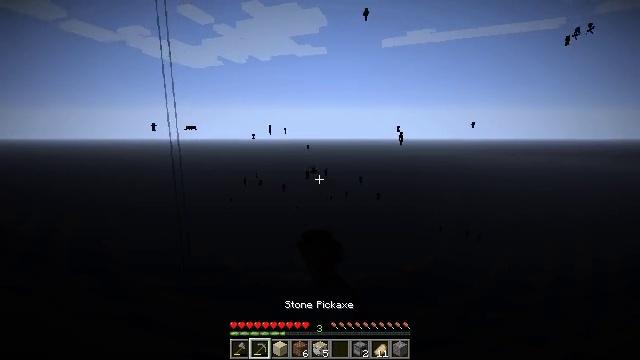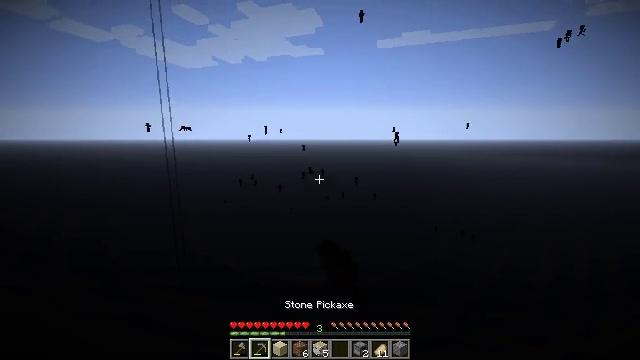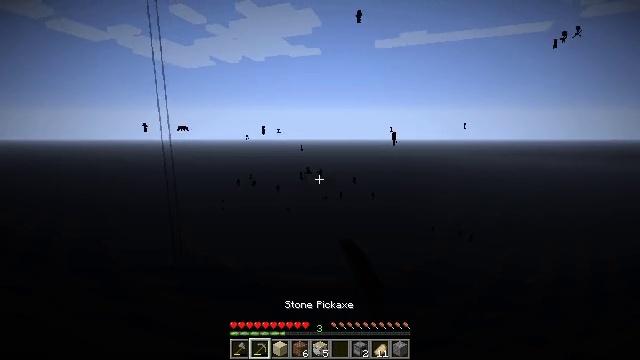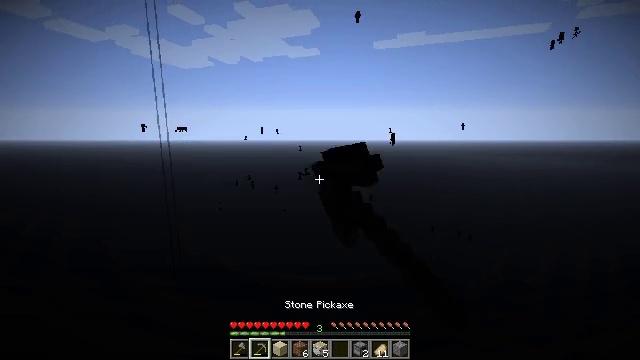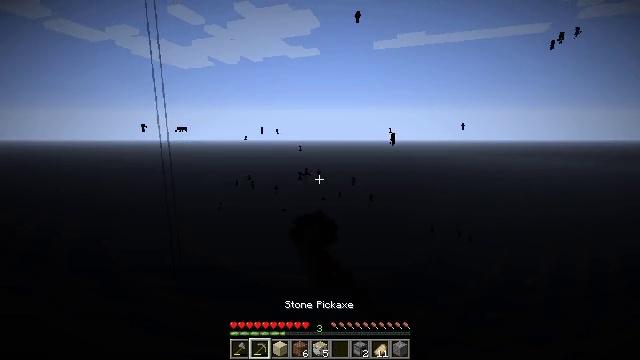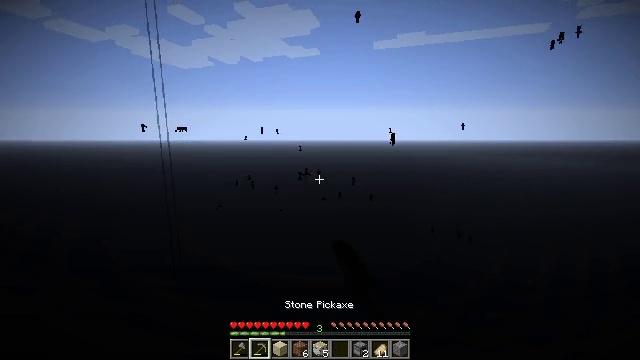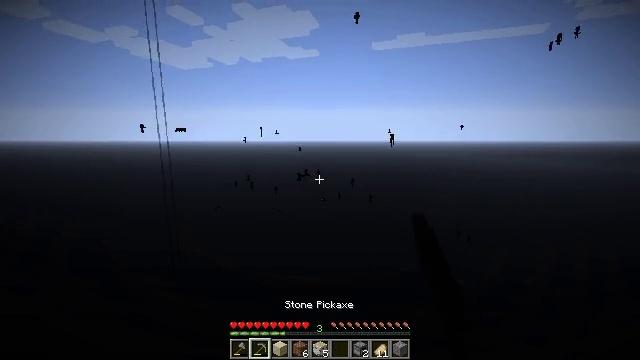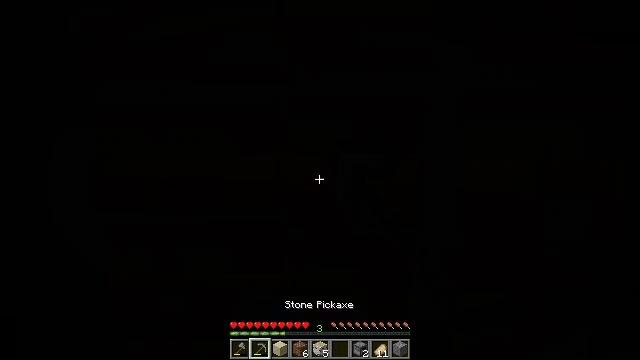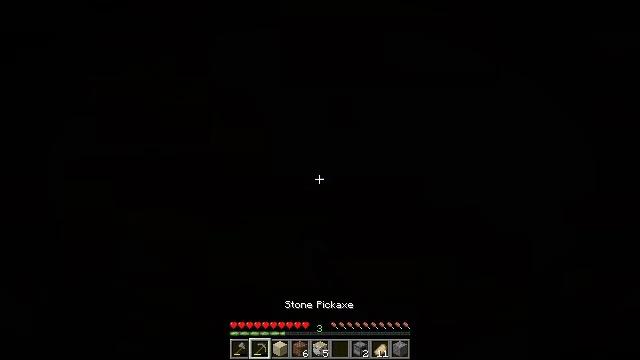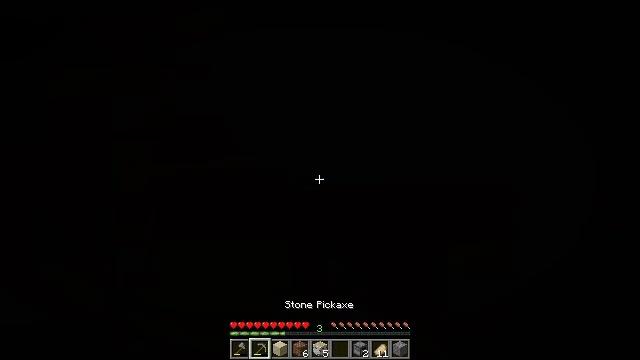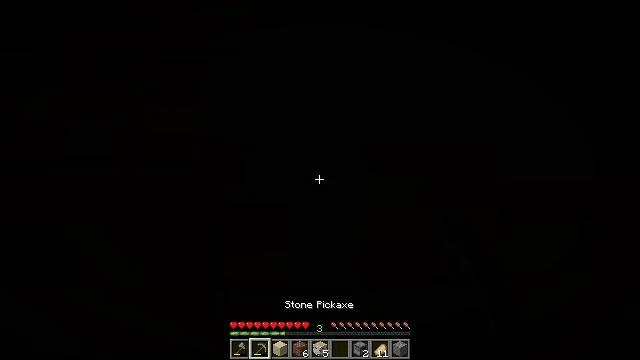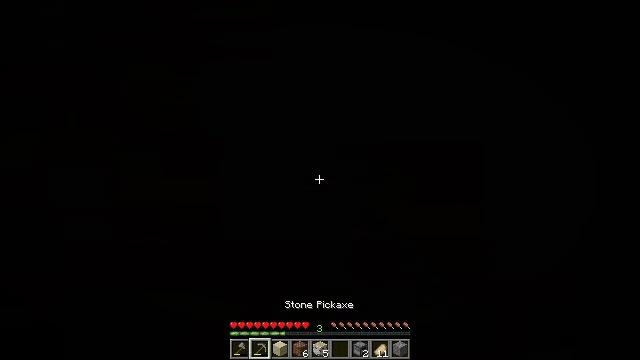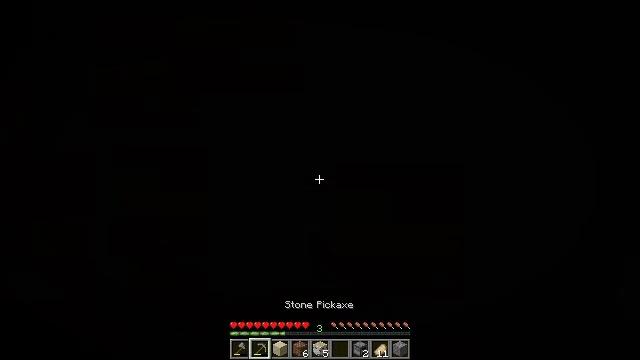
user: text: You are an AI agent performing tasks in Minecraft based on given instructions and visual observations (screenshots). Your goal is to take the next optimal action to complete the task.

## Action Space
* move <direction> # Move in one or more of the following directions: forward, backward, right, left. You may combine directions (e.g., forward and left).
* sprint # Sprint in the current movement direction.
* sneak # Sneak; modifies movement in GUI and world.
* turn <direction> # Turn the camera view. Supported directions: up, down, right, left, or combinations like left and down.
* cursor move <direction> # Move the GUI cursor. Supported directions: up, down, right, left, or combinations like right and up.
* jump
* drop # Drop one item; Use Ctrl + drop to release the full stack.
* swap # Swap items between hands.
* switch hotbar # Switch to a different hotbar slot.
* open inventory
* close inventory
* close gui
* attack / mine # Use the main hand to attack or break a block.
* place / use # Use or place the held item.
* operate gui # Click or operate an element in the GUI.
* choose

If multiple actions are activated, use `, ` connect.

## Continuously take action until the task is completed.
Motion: motion action
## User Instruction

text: Collect the composter for reuse.
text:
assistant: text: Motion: attack / mine
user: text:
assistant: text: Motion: attack / mine
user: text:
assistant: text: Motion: attack / mine
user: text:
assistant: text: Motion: attack / mine
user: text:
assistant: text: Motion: attack / mine
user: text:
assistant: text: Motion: attack / mine
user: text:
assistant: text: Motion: attack / mine
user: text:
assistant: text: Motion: attack / mine
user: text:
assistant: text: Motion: attack / mine
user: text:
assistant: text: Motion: attack / mine
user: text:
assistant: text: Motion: attack / mine
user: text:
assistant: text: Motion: attack / mine
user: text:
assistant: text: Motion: attack / mine